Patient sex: M
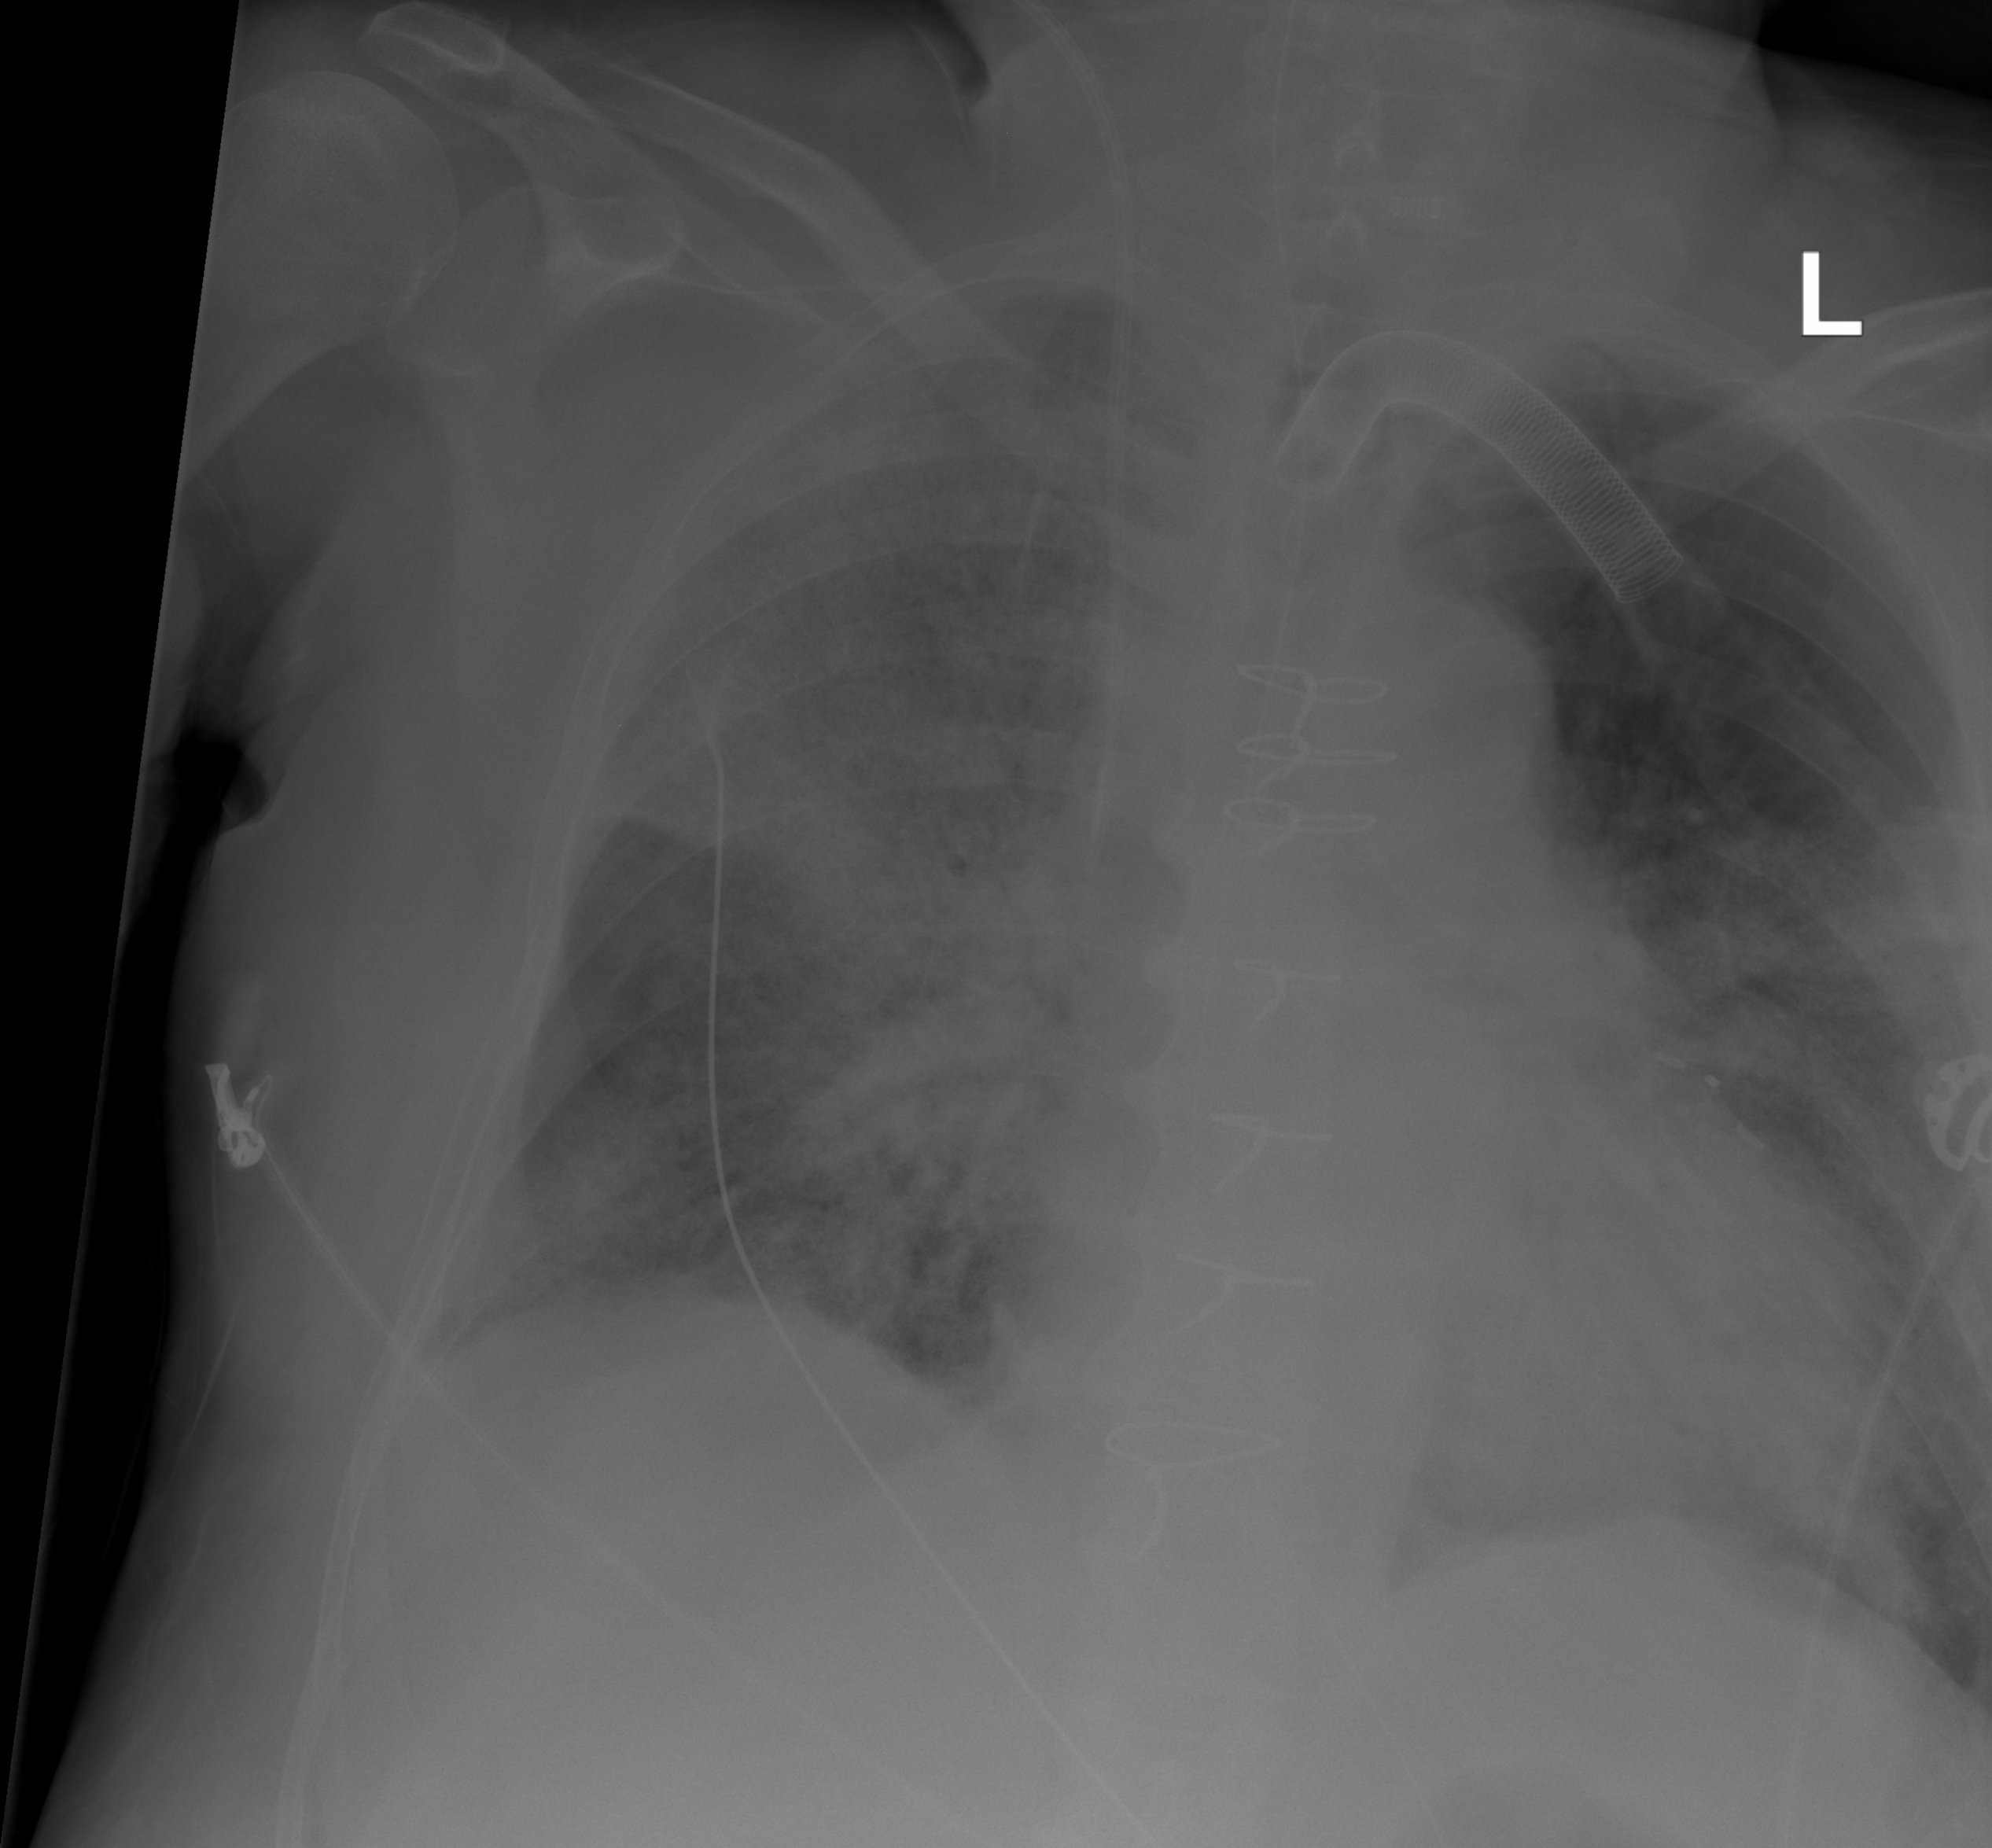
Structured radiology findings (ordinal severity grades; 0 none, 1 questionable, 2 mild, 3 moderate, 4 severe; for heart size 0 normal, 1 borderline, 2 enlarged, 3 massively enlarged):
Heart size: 2
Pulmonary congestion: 2
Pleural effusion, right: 2
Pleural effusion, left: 0
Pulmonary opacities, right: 4
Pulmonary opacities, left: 3
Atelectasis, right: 4
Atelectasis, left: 3